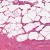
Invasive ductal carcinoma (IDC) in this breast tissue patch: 0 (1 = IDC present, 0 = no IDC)